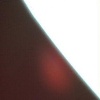
Label: sunburn